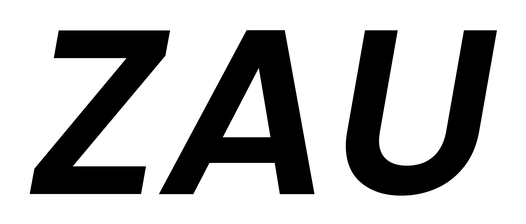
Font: Poppins-SemiBoldItalic